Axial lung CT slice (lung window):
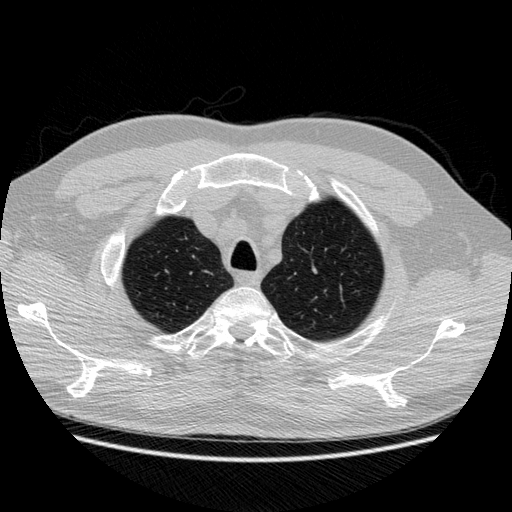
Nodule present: no